Question: I changed my Sonar DB from Oracle to Default Derby. I successfully configured the Sonar Server, however I have error during the integration with Hudson.
'''
Caused by: java.sql.SQLException: SQL driver not found oracle.jdbc.OracleDriver
at org.sonar.jpa.session.DriverDatabaseConnector.getConnection(DriverDatabaseConnector.java:91)
at org.sonar.jpa.session.AbstractDatabaseConnector.testConnection(AbstractDatabaseConnector.java:185)
... 41 more
Caused by: java.lang.ClassNotFoundException: oracle.jdbc.OracleDriver
at java.net.URLClassLoader$1.run(URLClassLoader.java:200)
at java.security.AccessController.doPrivileged(Native Method)
at java.net.URLClassLoader.findClass(URLClassLoader.java:188)
at java.lang.ClassLoader.loadClass(ClassLoader.java:306)
at java.lang.ClassLoader.loadClass(ClassLoader.java:251)
at org.sonar.jpa.session.DriverDatabaseConnector.getConnection(DriverDatabaseConnector.java:88)
... 42 more
'''
Error states that I can't found OracleDriver, Which I should not use anymore.
In my Hudson configuration, I have removed my oracle configuration and replaced it with these :

Any idea on what I configured wrongly?
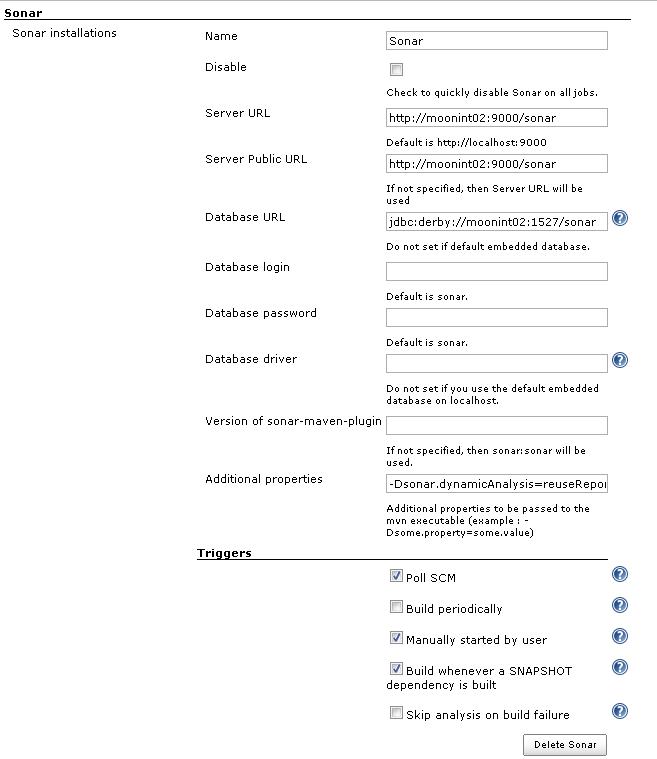
Answer: fixed by changing the driver to "org.apache.derby.jdbc.ClientDriver". Turns out that the remarks "Do not set if you use default embedded" is a misleading.